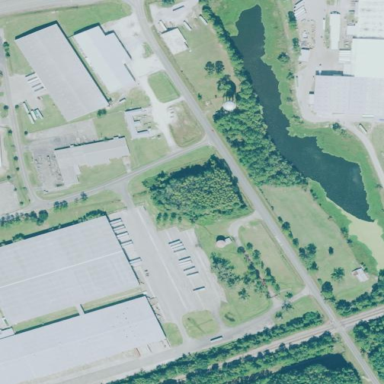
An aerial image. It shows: Industrial area.